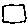
Label: square